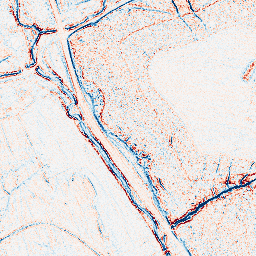
Category: edge_preserving
Decomposition family: bilateral
Decomposition parameters: d: 5
sigma_color: 150
sigma_space: 50
Upsampling method: bicubic_3x
Upsampling parameters: scale: 3
Upsampling scale: 3